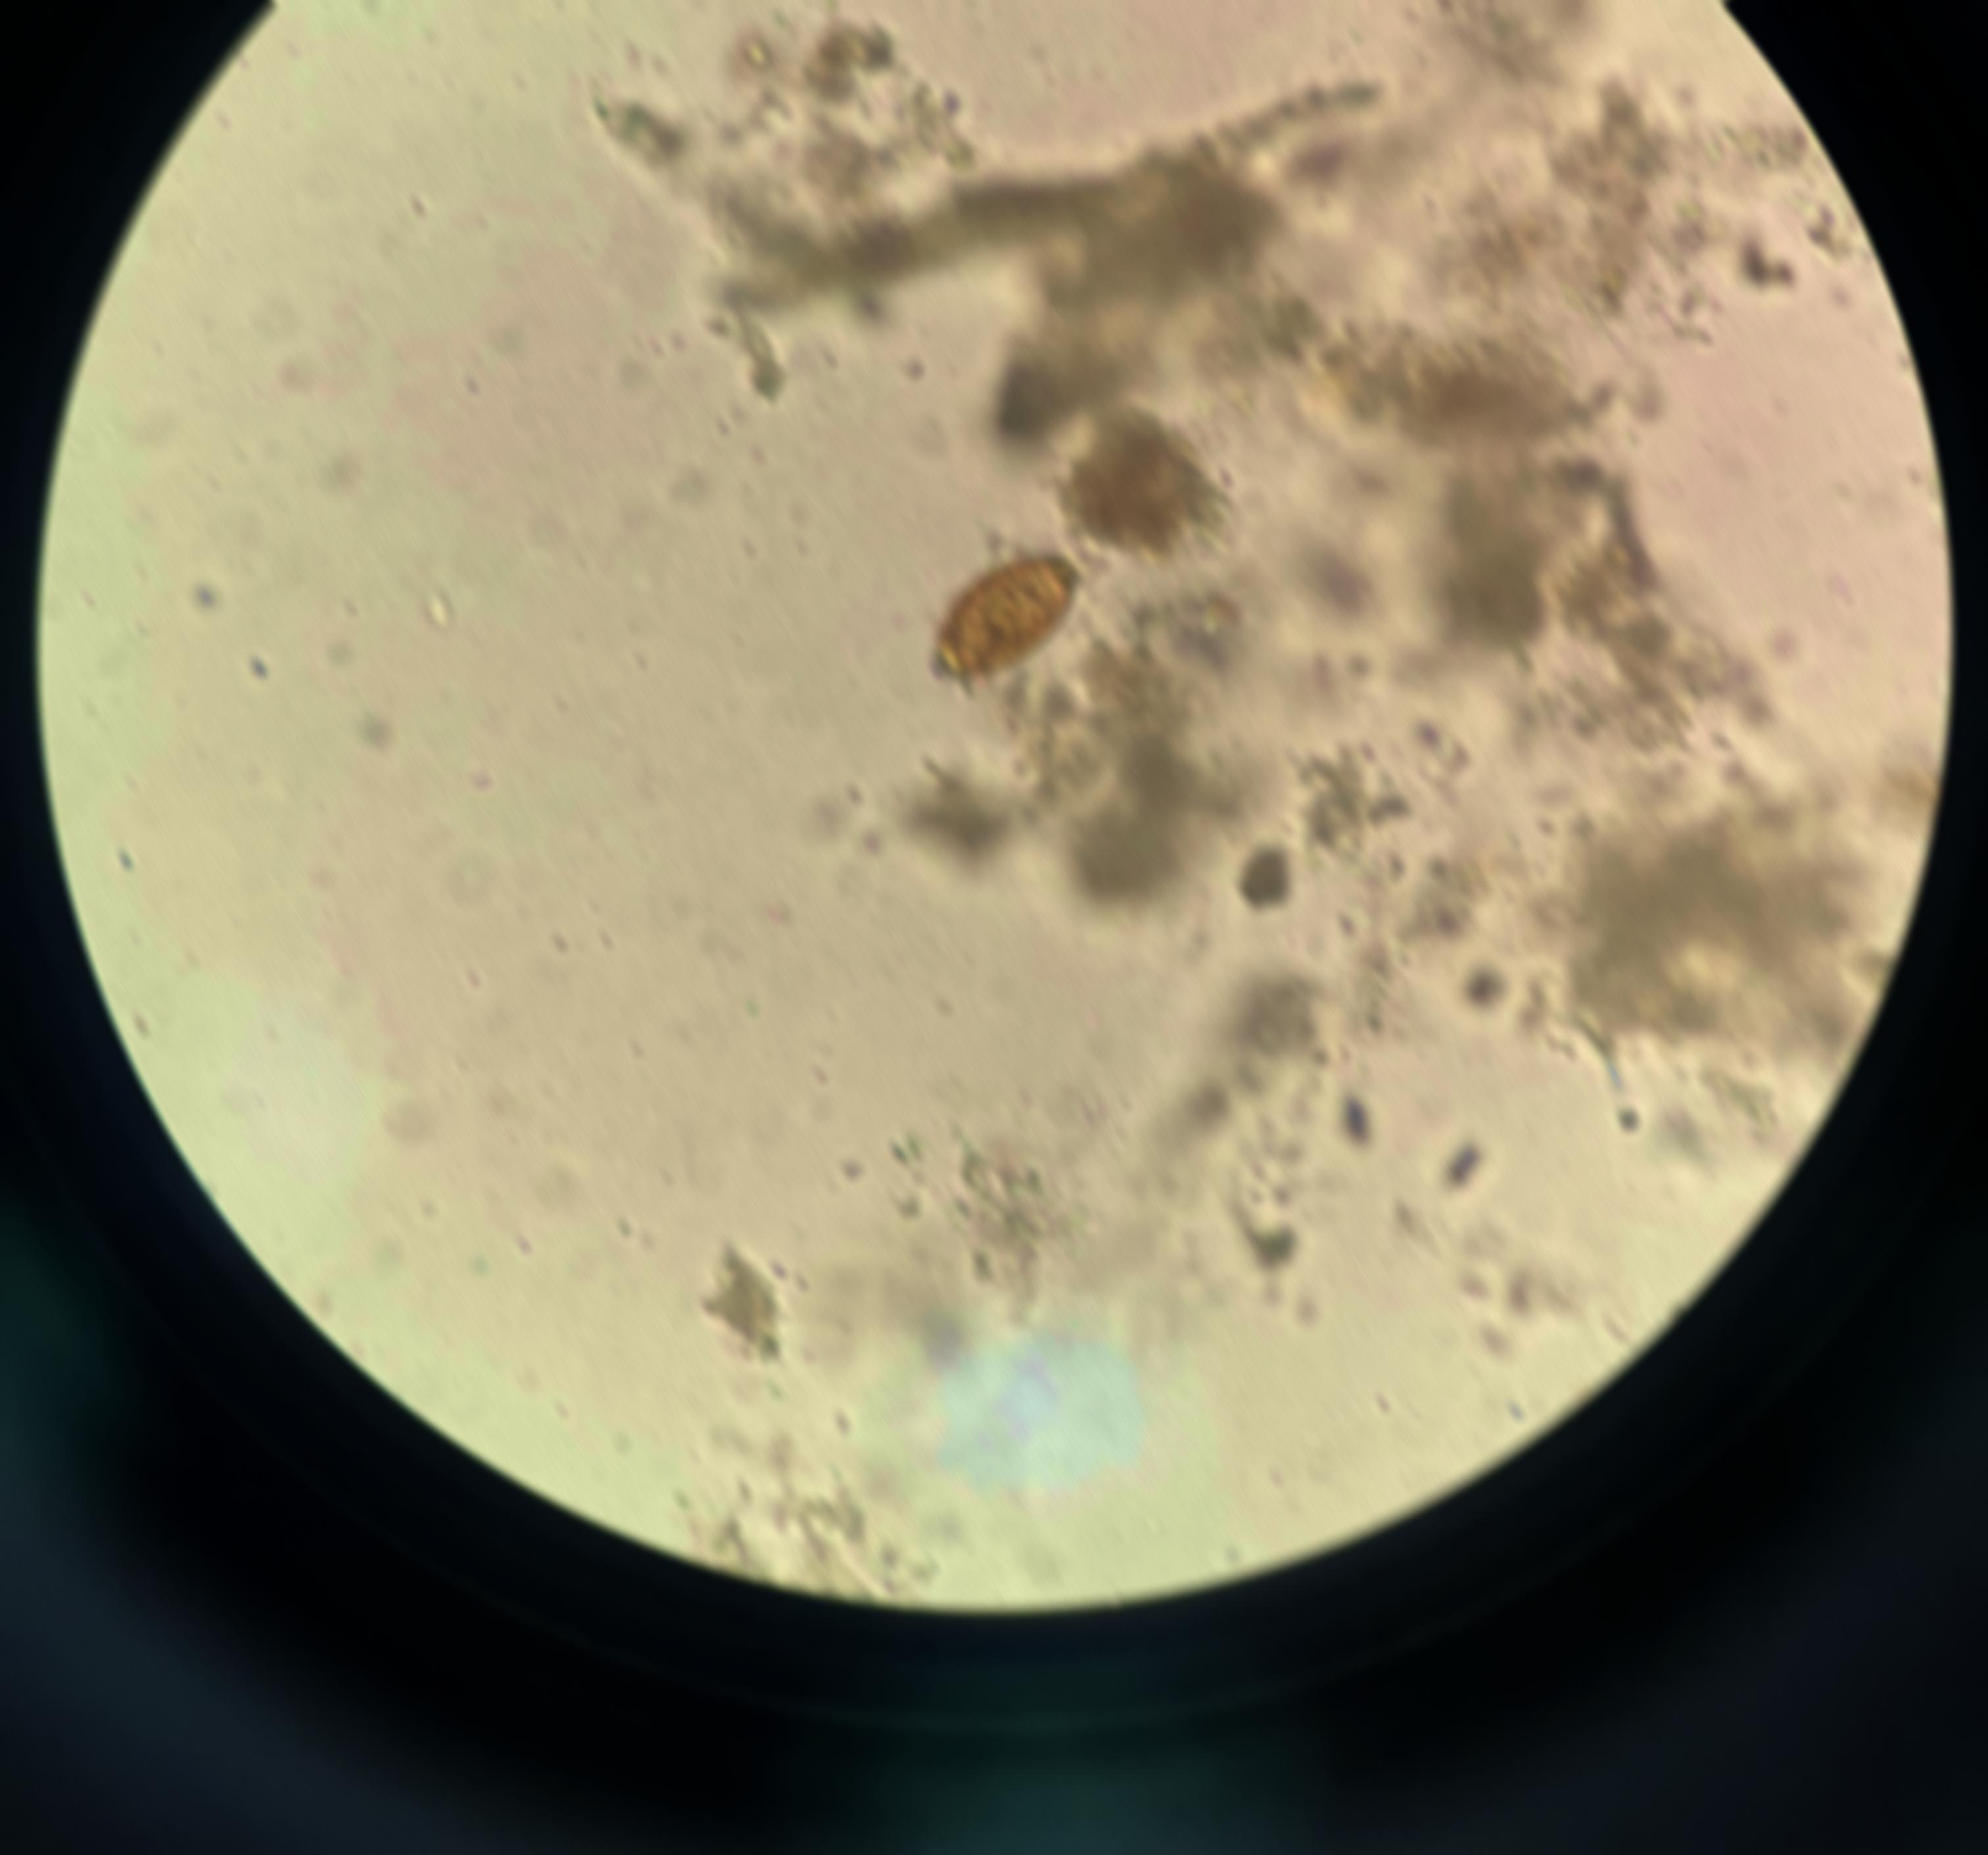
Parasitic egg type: Trichuris trichiura